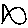
Label: fish